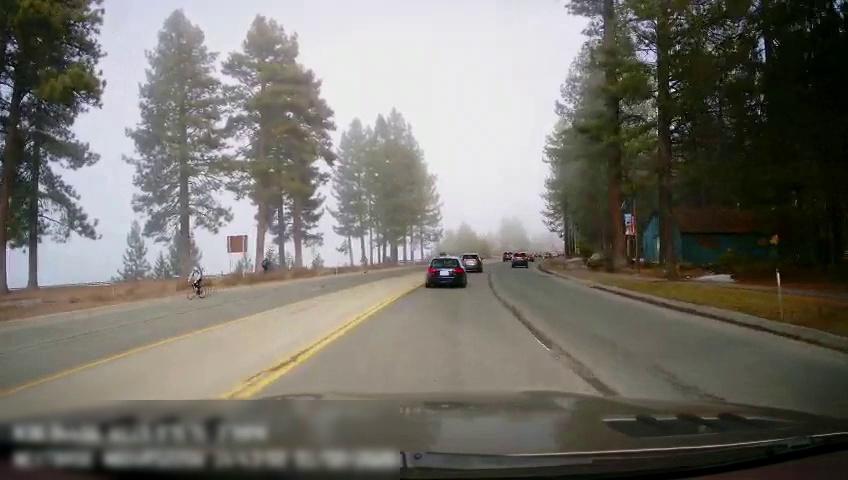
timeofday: Day
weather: Sunny
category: Drivable Space
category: Vehicles | Car
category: Vehicles | Car
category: Bicycles
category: Bicycles
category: Vehicles | SUV
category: Vehicles | Car
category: Lanes | Opposite Lane
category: Lanes | Current Lane
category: Lanes | Current Lane